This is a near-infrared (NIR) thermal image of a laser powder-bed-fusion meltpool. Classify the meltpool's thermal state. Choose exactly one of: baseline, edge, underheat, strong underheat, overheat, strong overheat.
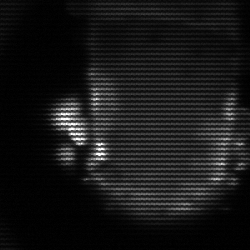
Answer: baseline